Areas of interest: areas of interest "Commercial service"
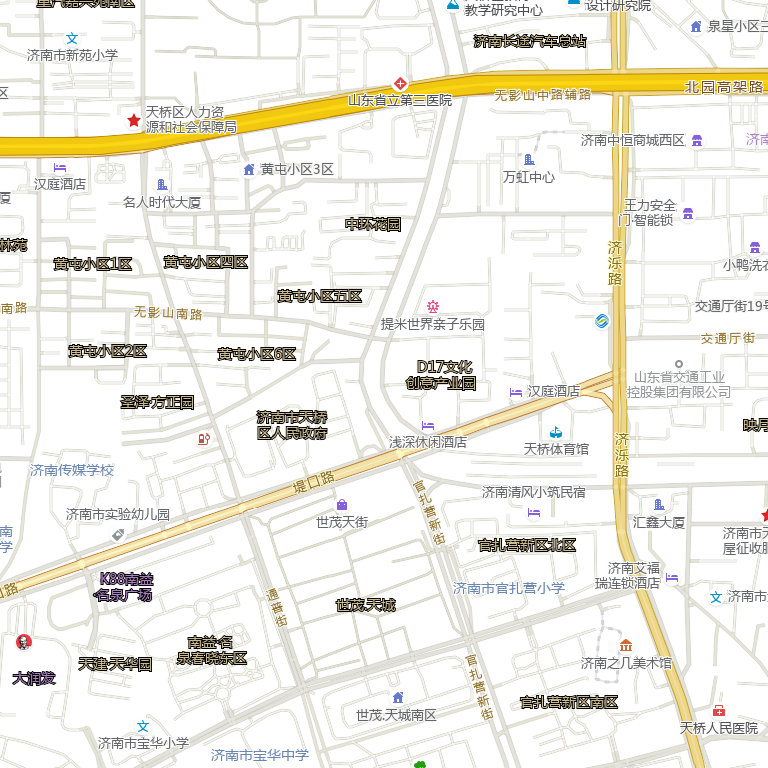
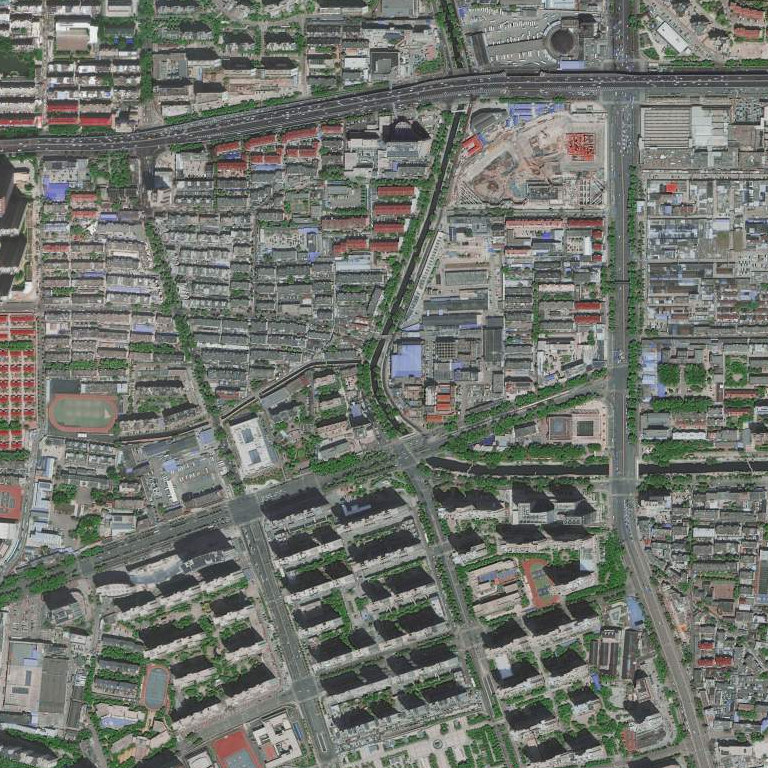